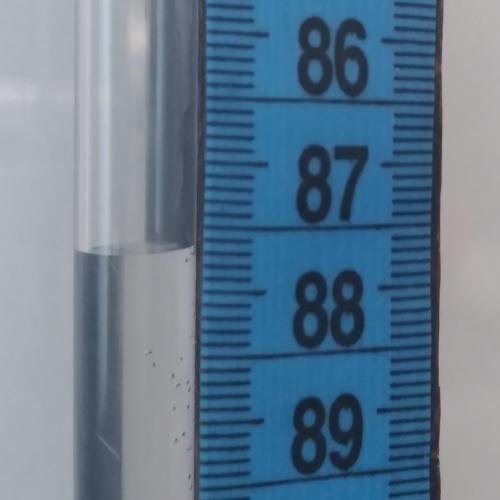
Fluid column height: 87.7 cm